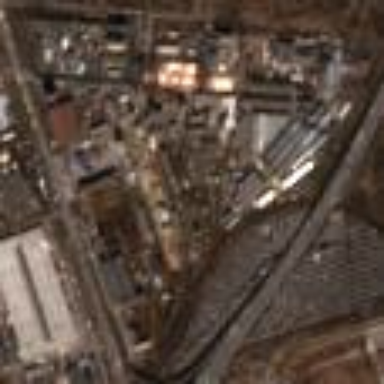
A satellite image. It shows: Industrial area.